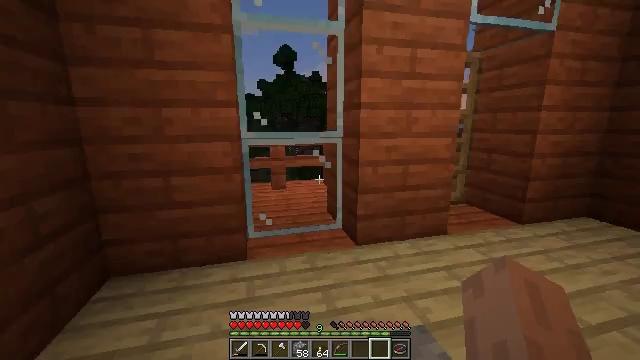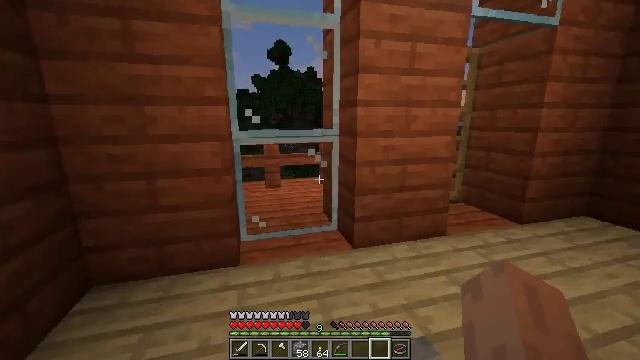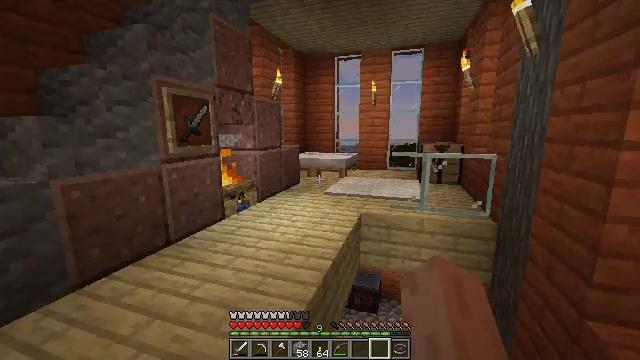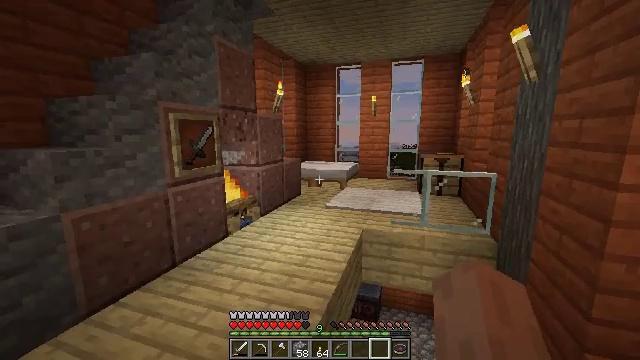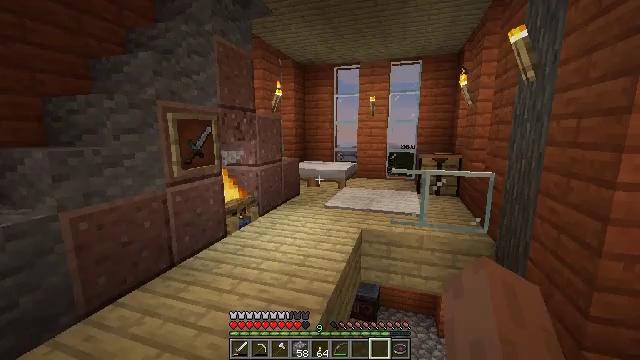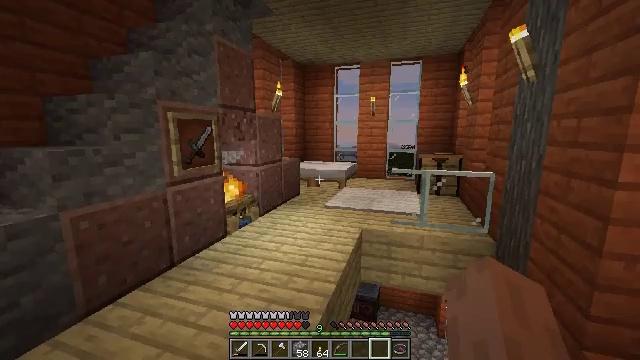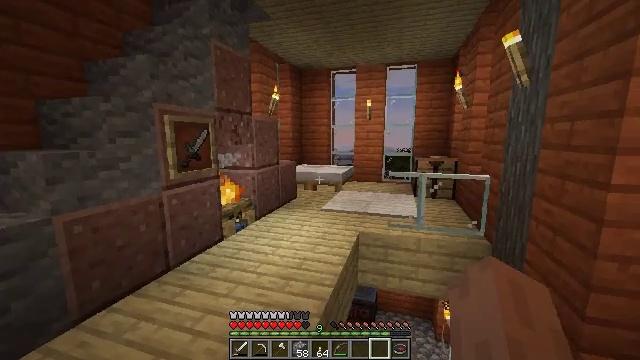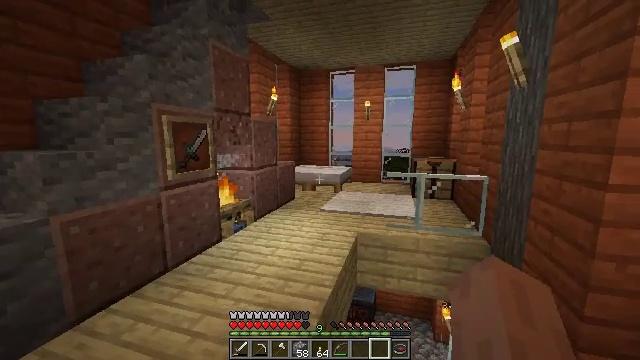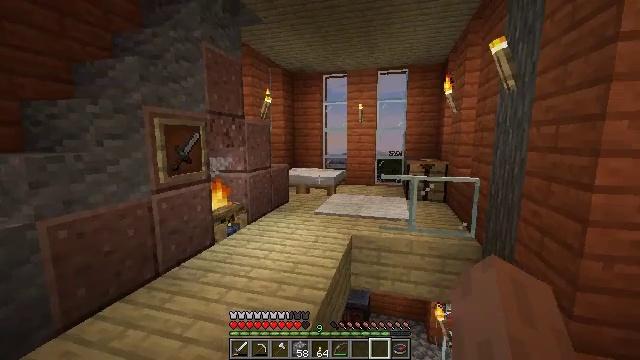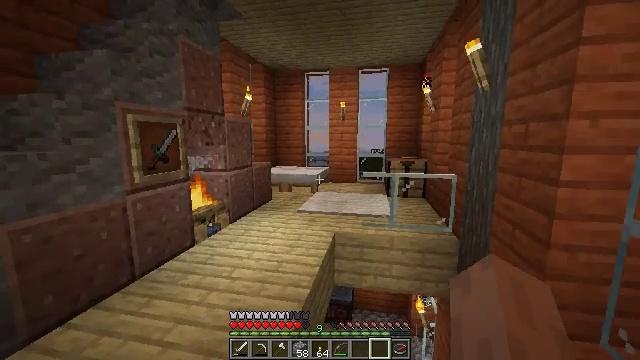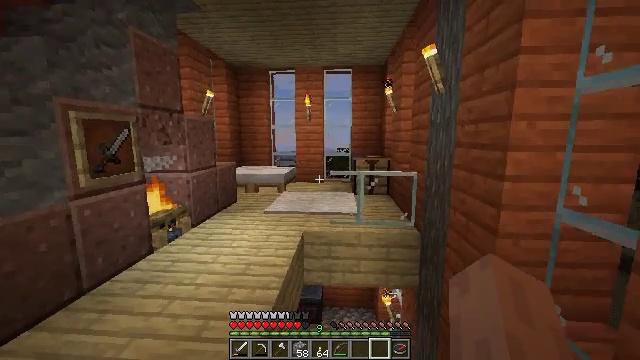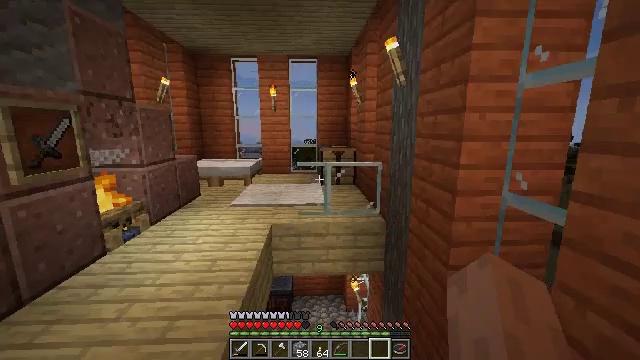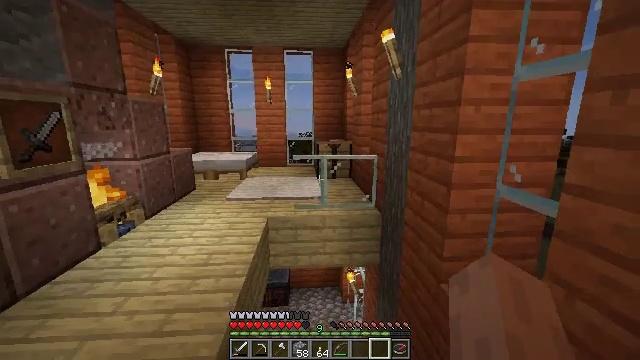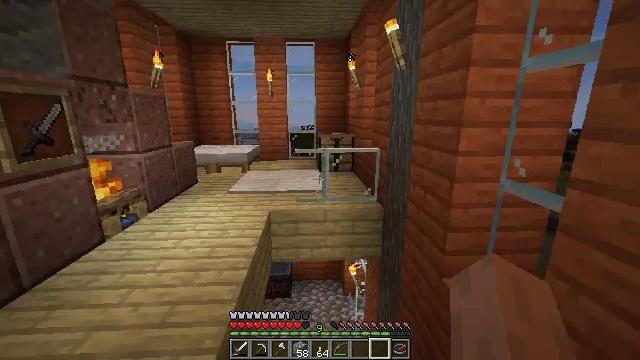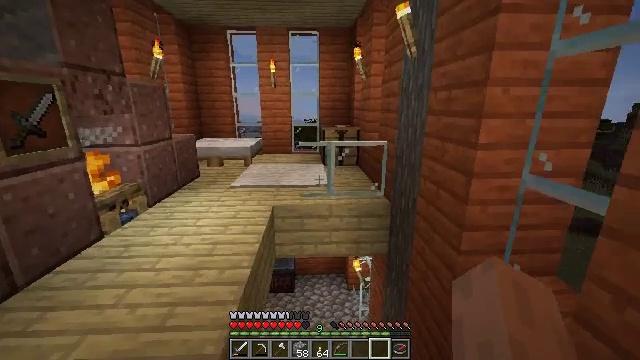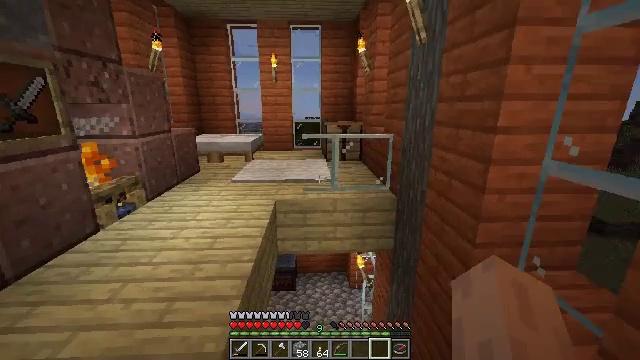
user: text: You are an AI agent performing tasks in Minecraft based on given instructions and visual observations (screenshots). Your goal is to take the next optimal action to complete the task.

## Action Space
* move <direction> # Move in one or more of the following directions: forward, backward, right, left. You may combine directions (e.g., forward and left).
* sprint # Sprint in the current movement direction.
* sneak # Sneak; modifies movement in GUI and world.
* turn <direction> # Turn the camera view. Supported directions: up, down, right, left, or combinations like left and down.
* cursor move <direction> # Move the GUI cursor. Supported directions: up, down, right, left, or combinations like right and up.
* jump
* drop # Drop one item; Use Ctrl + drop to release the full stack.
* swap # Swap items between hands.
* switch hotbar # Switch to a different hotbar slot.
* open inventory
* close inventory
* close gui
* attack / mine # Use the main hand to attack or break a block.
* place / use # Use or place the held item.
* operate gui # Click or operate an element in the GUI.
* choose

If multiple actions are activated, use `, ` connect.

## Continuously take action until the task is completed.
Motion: motion action
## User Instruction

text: Assemble a stonecutter at the crafting table.
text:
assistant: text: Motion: move forward
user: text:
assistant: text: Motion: move forward, turn right and up
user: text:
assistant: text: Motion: no_op
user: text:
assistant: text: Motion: no_op
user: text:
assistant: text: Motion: no_op
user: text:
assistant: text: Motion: no_op
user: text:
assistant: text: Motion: no_op
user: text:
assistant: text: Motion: turn right
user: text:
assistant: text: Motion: turn right
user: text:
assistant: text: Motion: turn right
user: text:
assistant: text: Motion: turn right and down
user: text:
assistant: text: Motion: turn down
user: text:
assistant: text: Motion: move forward, turn down
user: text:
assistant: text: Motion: move forward and move left, turn down
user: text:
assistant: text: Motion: move forward and move left
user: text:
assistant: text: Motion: move forward and move left
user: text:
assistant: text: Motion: move forward and move left
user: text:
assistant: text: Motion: move forward and move left
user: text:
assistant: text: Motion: move forward and move left
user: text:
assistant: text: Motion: move forward
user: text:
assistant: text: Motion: move forward
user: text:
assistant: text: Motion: move forward
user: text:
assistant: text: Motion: move forward
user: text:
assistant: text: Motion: move forward
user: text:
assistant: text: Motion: move forward
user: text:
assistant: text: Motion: move forward
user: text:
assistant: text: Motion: move forward
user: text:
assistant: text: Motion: move forward
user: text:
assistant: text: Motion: move forward
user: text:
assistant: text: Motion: move forward